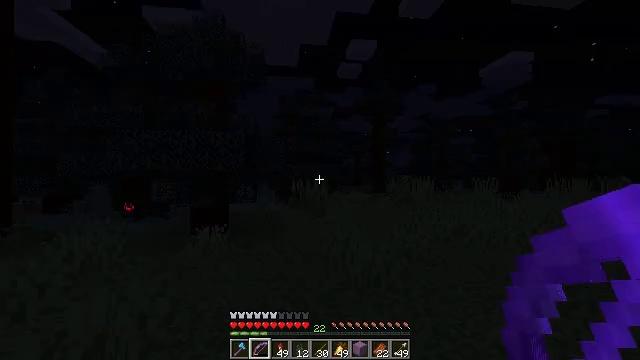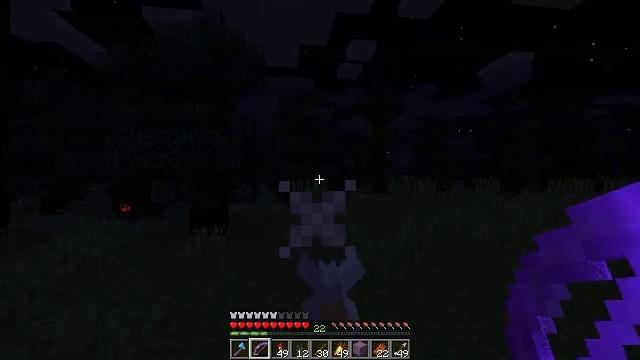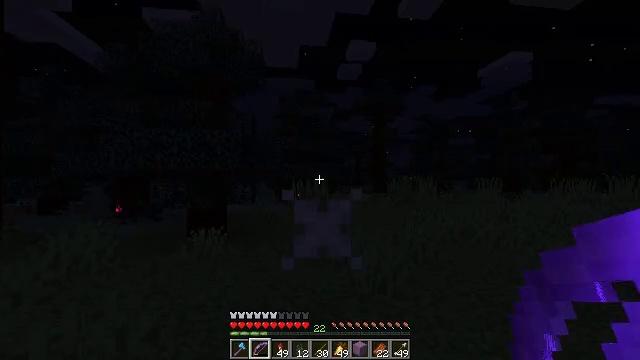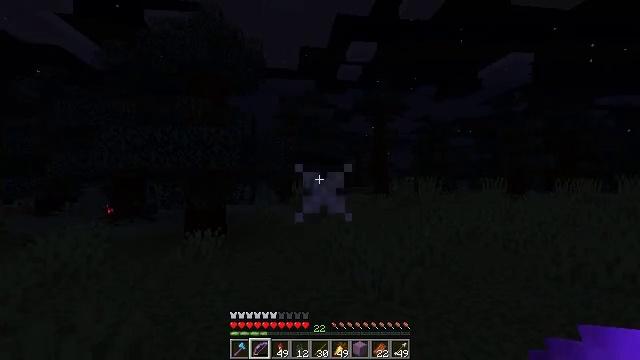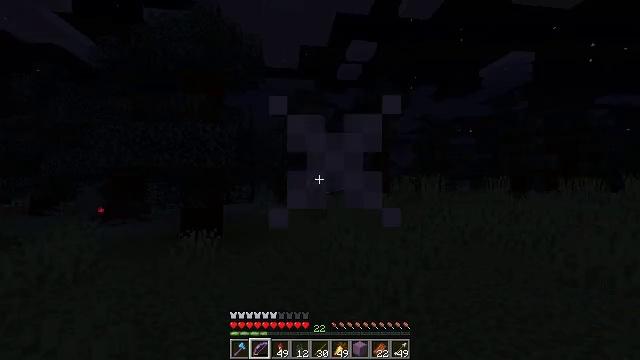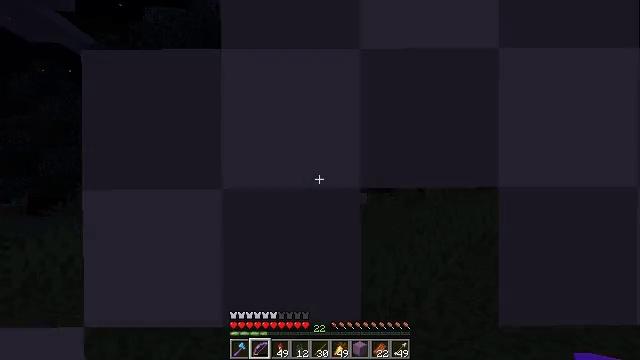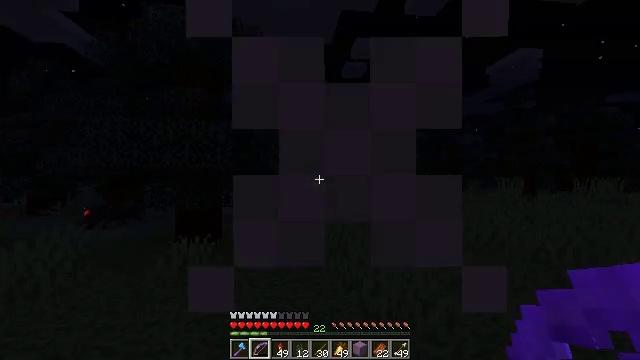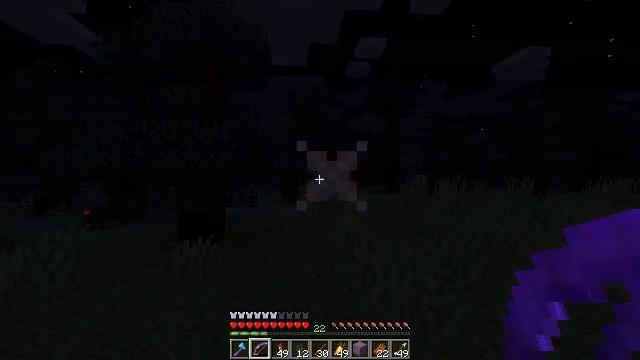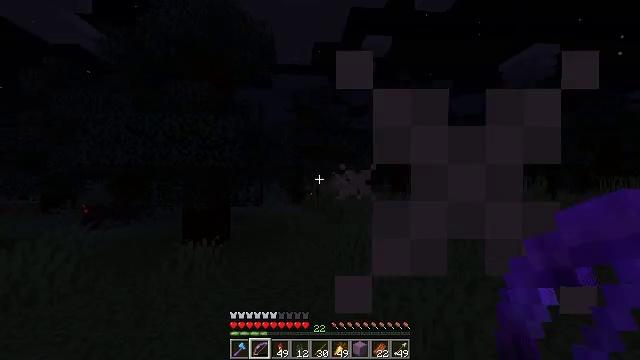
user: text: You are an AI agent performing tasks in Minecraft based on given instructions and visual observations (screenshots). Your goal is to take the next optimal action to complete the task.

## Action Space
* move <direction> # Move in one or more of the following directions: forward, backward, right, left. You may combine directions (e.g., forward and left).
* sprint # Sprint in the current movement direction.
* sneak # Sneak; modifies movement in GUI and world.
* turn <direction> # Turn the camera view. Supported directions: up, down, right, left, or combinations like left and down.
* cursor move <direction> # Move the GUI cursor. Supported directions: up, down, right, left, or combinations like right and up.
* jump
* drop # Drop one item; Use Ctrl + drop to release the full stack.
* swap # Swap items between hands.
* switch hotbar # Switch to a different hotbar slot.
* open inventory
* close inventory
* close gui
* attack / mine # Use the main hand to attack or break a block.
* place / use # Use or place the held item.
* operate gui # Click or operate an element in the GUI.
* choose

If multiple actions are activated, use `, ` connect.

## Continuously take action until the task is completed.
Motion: motion action
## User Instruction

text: Kill mobs.
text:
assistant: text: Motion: move forward
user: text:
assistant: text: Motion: move forward
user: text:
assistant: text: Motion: move forward
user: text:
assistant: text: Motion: move forward
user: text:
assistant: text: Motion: move forward
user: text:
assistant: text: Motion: move forward
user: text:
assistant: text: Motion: move forward and move left
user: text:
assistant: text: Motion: move forward and move left
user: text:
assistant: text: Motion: no_op